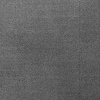
Atmospheric dust classification: dusty